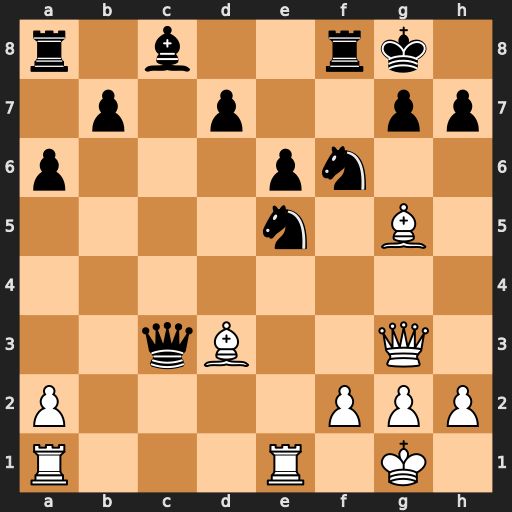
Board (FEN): r1b2rk1/1p1p2pp/p3pn2/4n1B1/8/2qB2Q1/P4PPP/R3R1K1
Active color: w
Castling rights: -
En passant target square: -
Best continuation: Bxh7+ Nxh7 Qxc3 Nf3+ gxf3